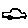
Label: car